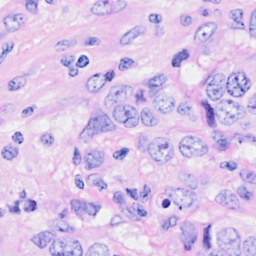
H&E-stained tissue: Breast